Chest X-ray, AP view. Patient: 25 years old, sex M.
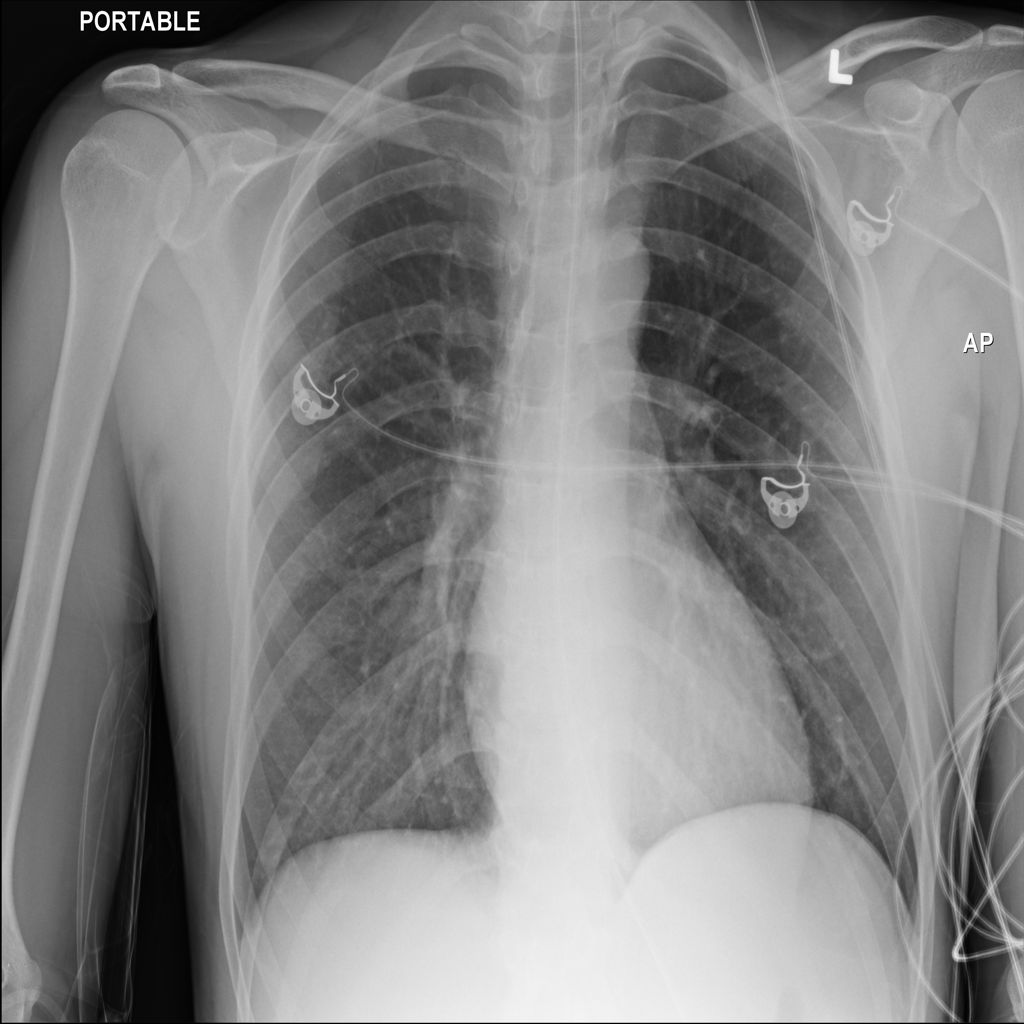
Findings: No Finding